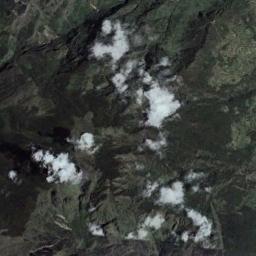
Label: cloud